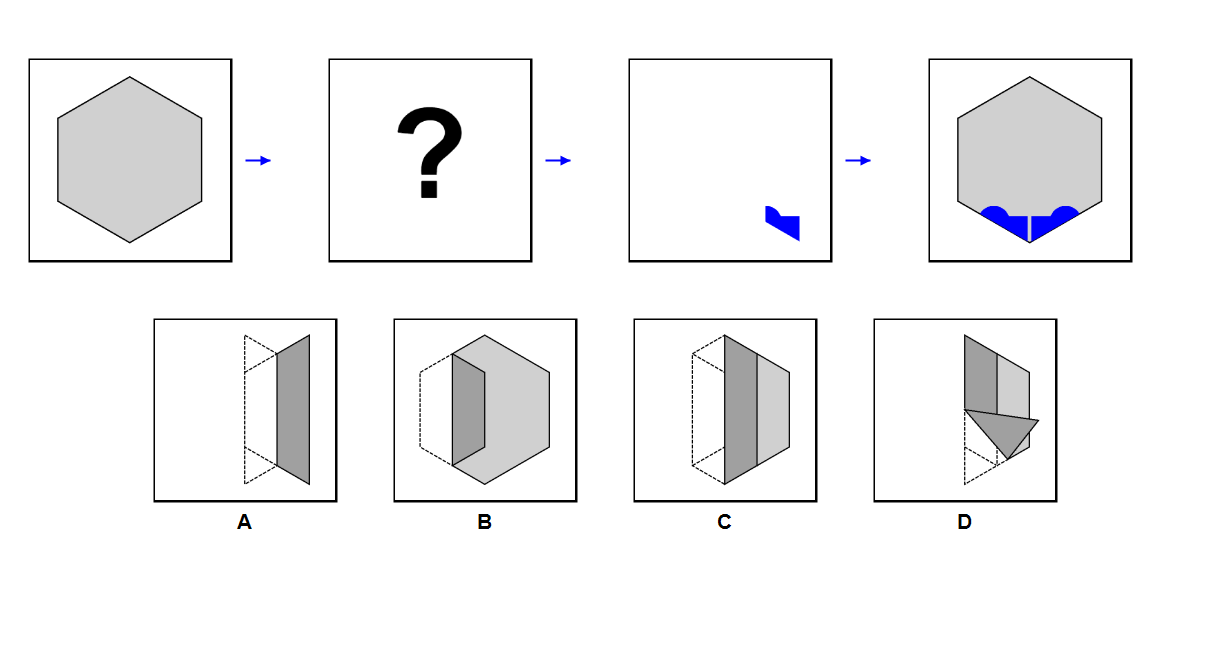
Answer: D